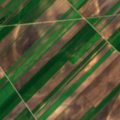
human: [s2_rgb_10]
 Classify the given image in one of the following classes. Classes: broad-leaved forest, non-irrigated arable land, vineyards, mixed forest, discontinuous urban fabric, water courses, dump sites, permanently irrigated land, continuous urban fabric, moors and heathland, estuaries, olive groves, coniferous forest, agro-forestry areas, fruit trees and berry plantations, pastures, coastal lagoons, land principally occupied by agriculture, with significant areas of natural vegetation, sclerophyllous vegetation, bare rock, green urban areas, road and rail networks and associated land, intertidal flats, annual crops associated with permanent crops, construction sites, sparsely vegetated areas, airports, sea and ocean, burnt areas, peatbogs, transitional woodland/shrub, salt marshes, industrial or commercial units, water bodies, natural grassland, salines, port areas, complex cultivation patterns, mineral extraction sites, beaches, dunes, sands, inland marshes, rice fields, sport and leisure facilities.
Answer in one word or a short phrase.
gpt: non-irrigated arable land